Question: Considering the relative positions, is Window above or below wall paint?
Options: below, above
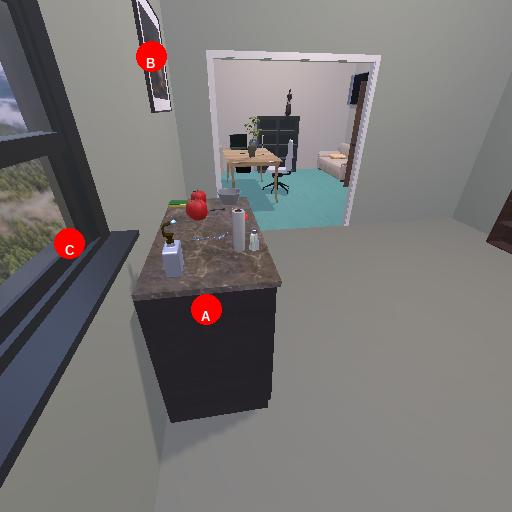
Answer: below